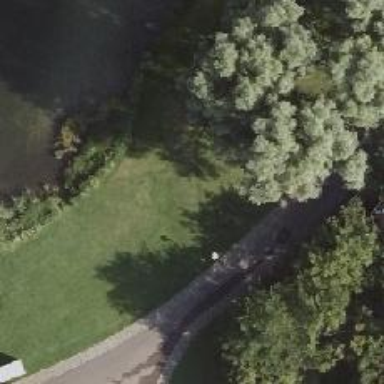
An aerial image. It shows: Grassy path.